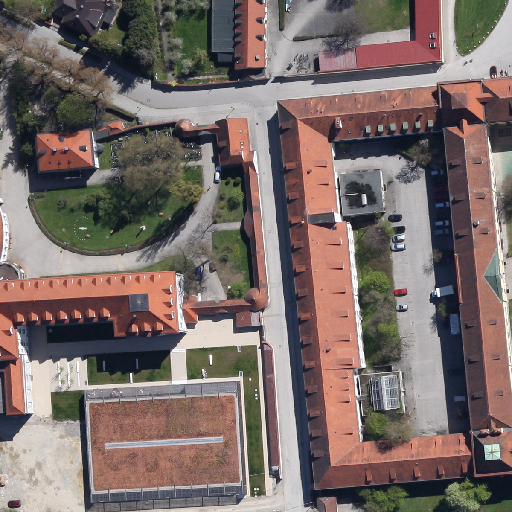
Referring expression: car